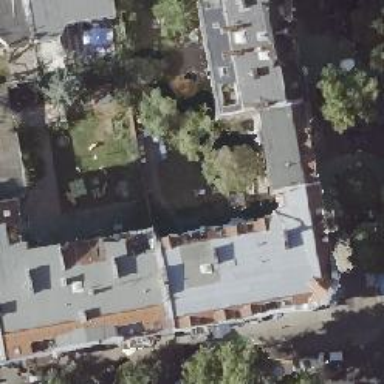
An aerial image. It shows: Flat-roofed apartment building.